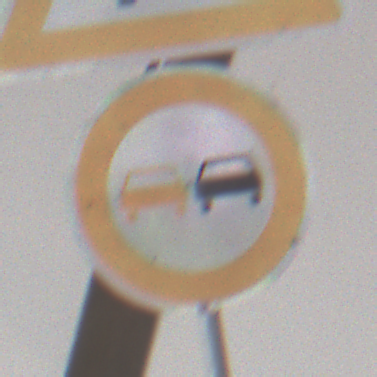
Verkehrszeichen: Ueberholverbot
Zusatzzeichen oben: VerengteFahrbahn
Umgebung: Roofed, Urban
Tageszeit: MorningAfternoon
Wetter: PartlyCloudy
Licht: Natural
Jahreszeit: NotSpecified
Kontrast: MediumContrast